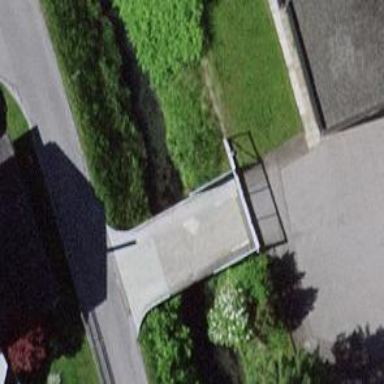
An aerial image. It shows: Gate.